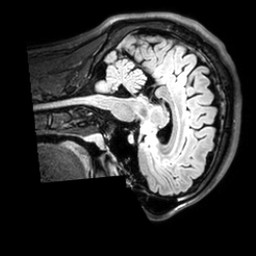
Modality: T1w
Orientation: sagittal
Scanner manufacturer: philips
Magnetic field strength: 3 T
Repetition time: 4.8 s
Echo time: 0.2586 s